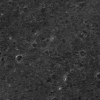
Atmospheric dust classification: not_dusty